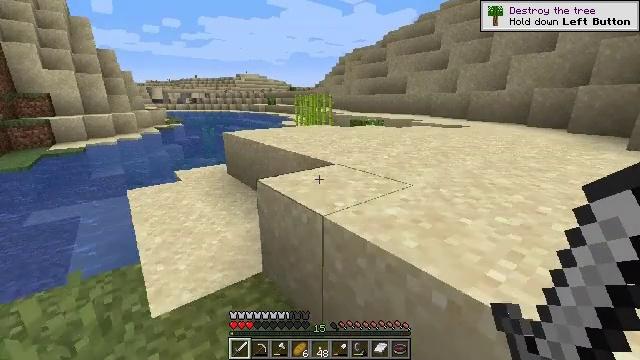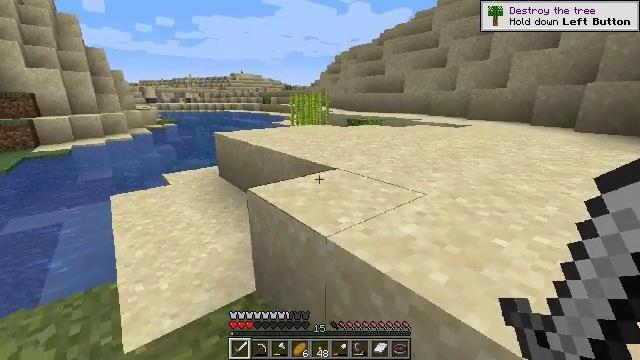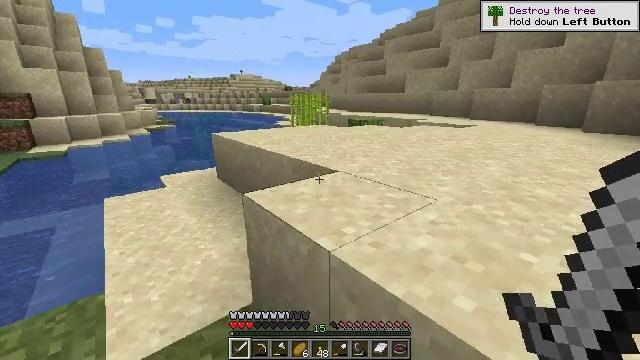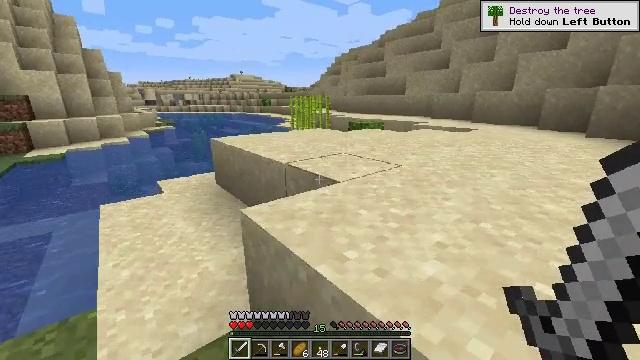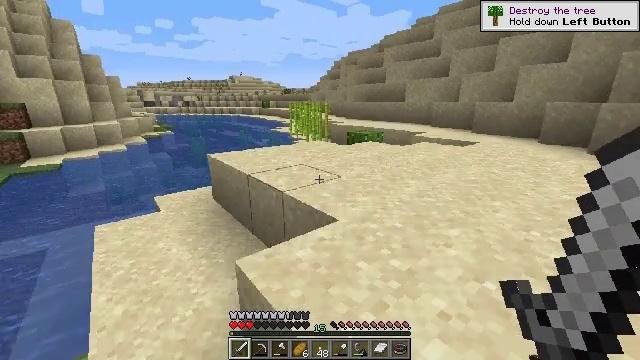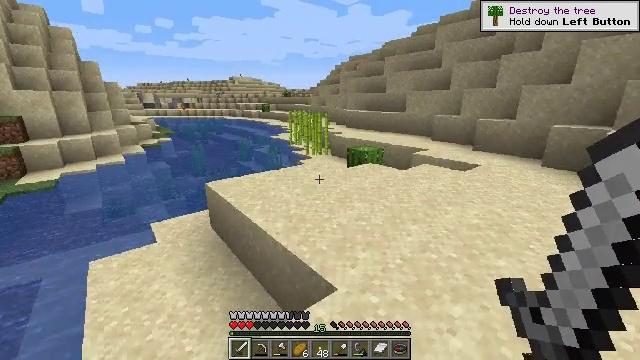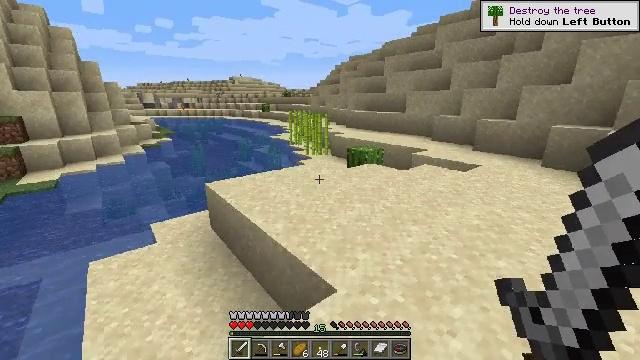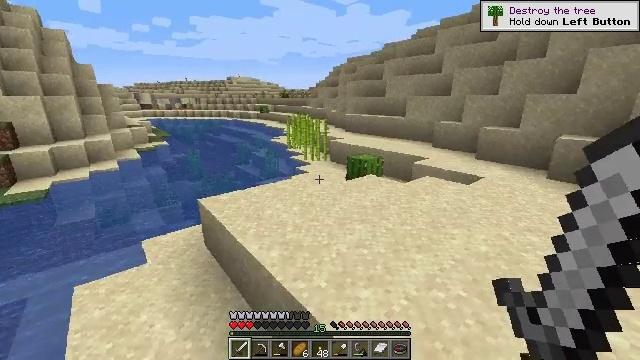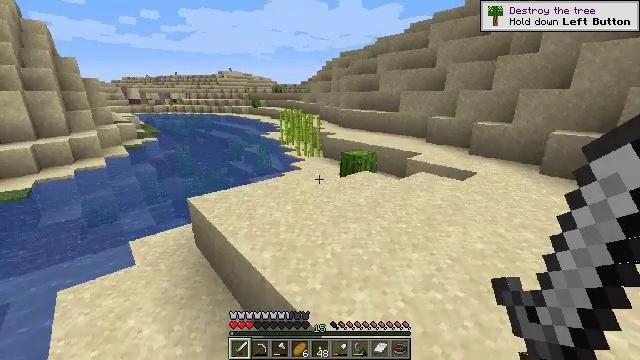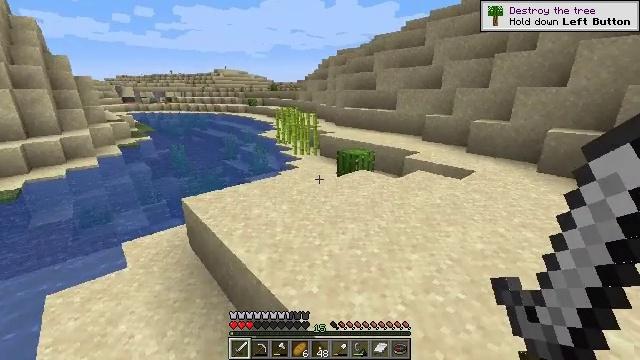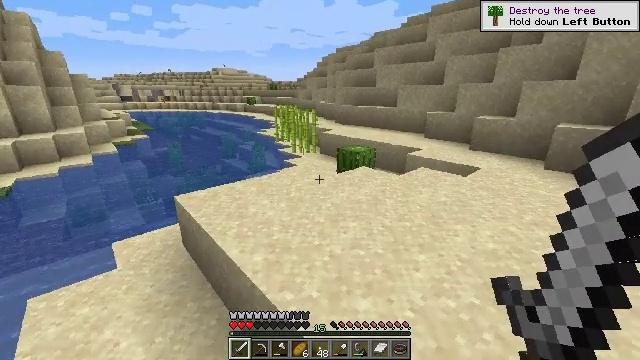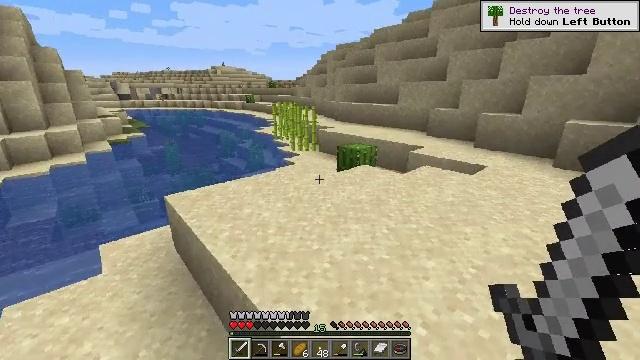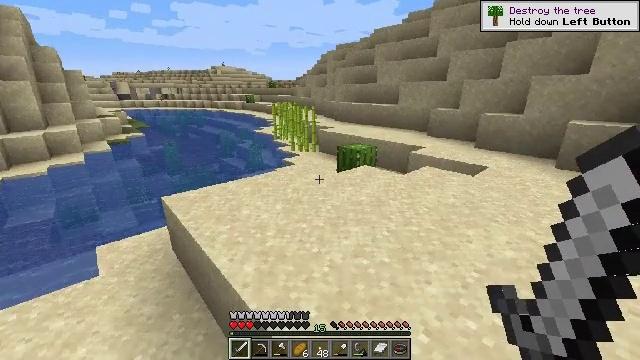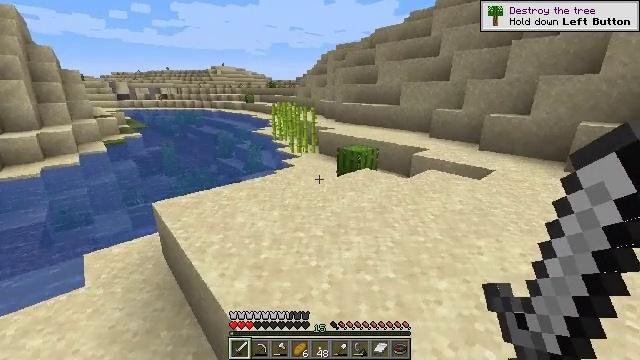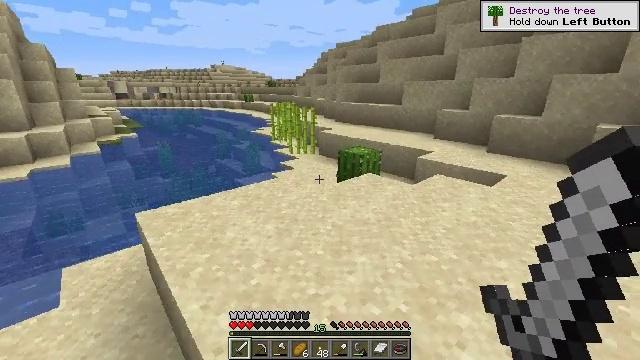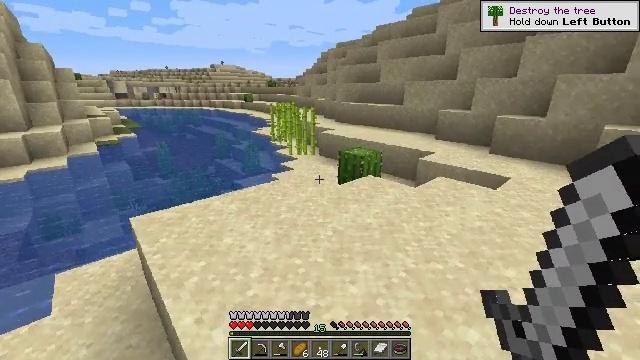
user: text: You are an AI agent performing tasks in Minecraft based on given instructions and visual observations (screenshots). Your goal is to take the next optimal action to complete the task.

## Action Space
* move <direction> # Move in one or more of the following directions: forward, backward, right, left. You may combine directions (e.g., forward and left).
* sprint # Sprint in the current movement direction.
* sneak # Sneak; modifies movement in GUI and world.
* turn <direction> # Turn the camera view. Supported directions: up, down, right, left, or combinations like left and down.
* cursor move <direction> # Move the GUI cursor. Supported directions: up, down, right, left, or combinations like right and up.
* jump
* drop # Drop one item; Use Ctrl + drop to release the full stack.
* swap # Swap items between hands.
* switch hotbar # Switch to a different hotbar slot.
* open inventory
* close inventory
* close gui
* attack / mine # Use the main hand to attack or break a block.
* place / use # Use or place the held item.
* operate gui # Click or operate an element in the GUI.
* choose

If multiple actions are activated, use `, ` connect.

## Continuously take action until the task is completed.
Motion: motion action
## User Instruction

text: Mine the sugar cane near rivers.
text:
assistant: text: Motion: move forward
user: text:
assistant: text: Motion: move forward
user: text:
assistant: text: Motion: move forward, jump
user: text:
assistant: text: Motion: move forward, jump
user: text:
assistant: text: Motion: move forward, jump
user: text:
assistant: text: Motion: move forward, jump
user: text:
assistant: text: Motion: move forward
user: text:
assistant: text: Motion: move forward, turn right and down
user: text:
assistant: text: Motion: move forward
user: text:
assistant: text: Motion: move forward
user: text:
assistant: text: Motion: move forward
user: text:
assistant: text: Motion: move forward
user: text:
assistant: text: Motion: move forward
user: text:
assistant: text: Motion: move forward
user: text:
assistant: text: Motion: move forward
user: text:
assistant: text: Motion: move forward
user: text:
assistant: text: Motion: move forward
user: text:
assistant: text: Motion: move forward
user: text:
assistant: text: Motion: move forward
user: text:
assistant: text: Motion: move forward
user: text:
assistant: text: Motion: move forward
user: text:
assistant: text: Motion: move forward
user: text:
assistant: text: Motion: move forward
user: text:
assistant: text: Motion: move forward
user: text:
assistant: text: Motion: move forward
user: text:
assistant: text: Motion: move forward, turn left
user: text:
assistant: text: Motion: move forward
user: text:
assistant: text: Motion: move forward
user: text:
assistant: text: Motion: move forward
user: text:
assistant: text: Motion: move forward